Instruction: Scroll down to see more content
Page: traveler
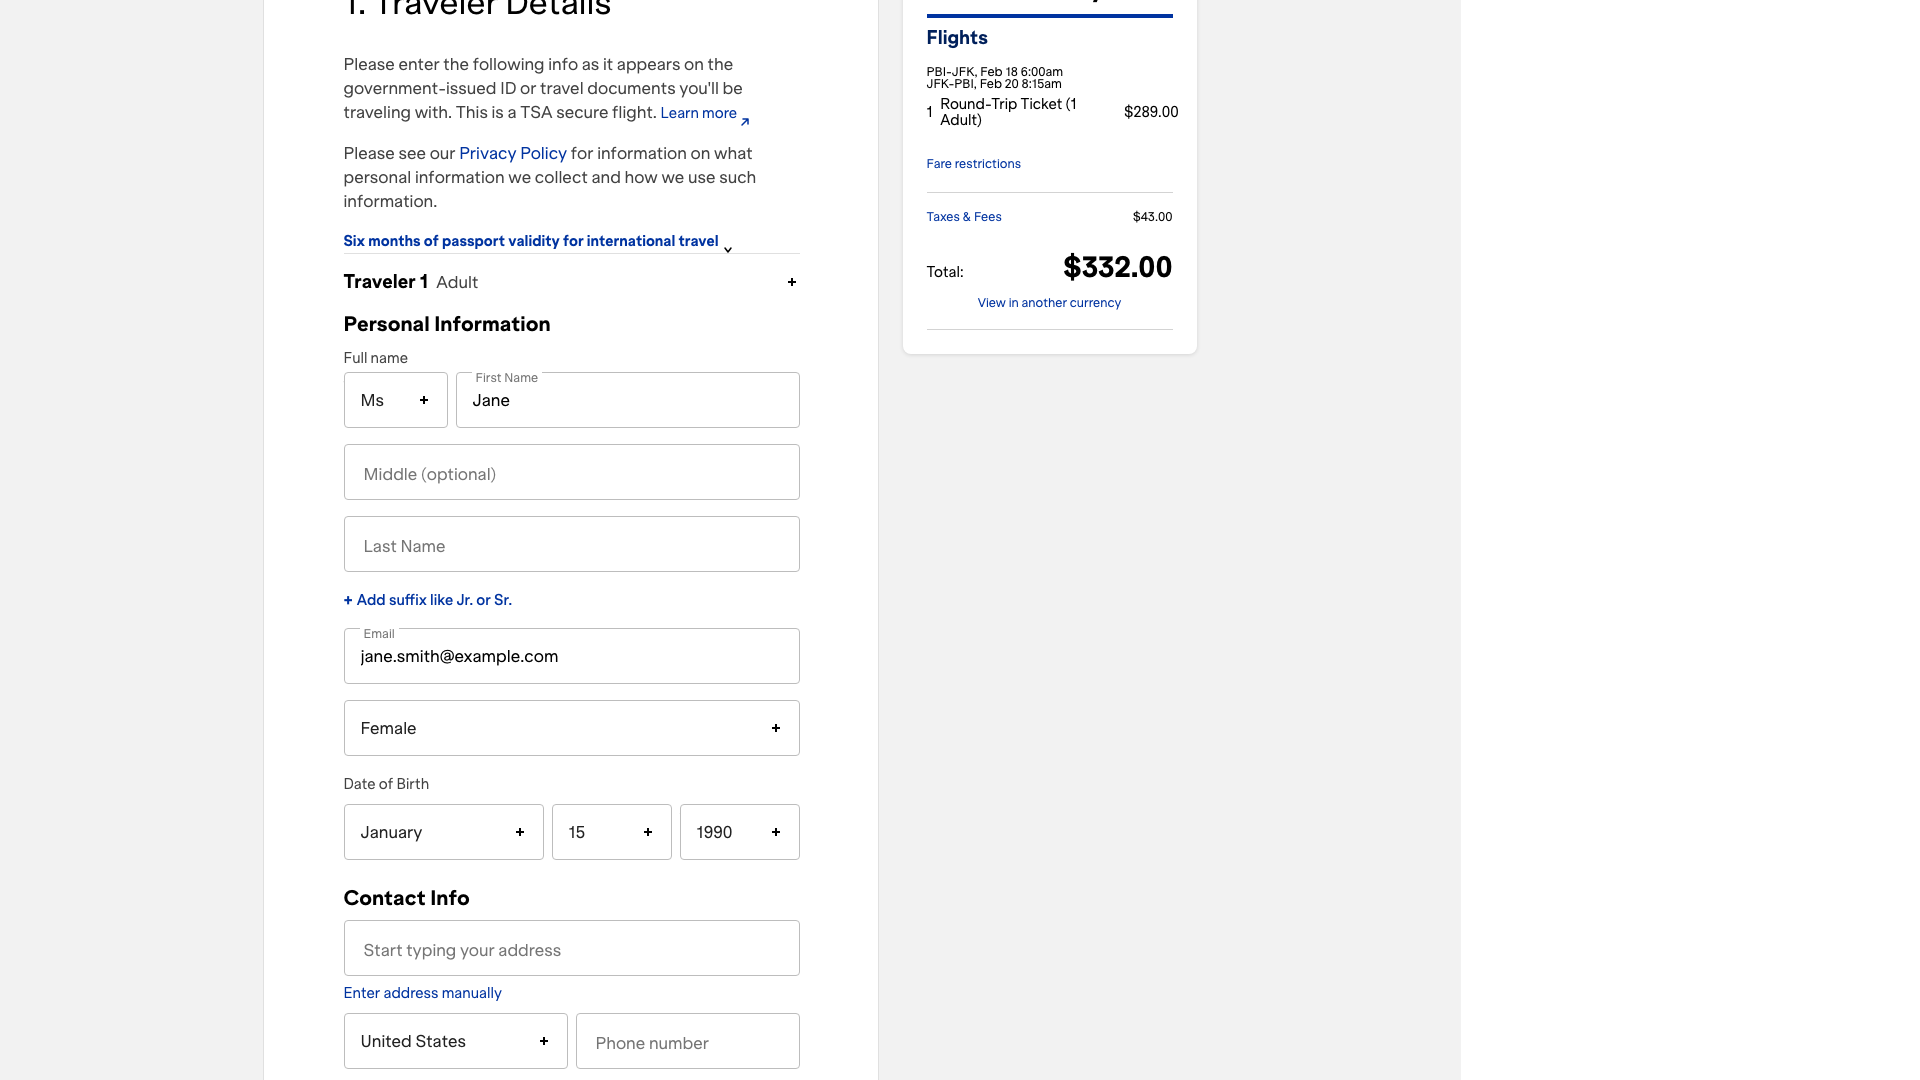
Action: scroll